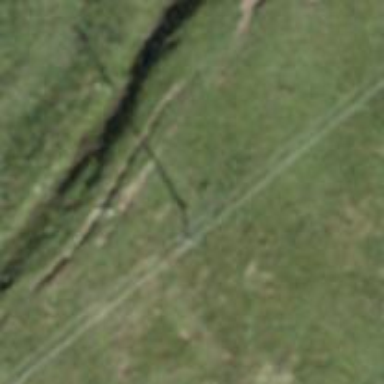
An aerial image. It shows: Power pole.